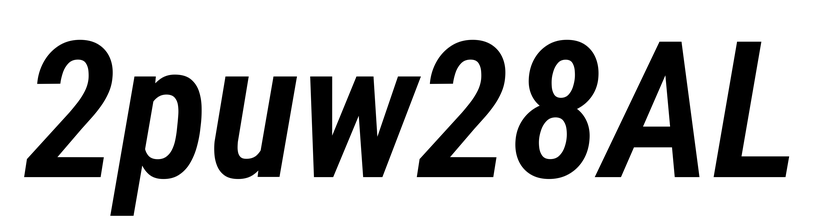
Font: Roboto-Italic_Condensed_SemiBold_Italic